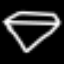
Label: diamond